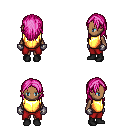
a pixel art fantasy rpg character, female body template, human, dark skin, gold chest armor, red pants, pink long hairstyle, metal gloves, black shoes, four views (front, back, left, right), 2x2 character sprite sheet, small pixel art, hard edges, no anti-aliasing